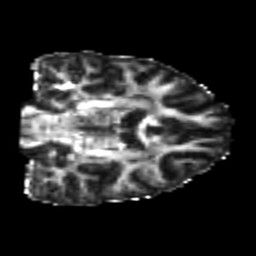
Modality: FA
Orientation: coronal
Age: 21
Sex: female
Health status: healthy
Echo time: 0.074 s